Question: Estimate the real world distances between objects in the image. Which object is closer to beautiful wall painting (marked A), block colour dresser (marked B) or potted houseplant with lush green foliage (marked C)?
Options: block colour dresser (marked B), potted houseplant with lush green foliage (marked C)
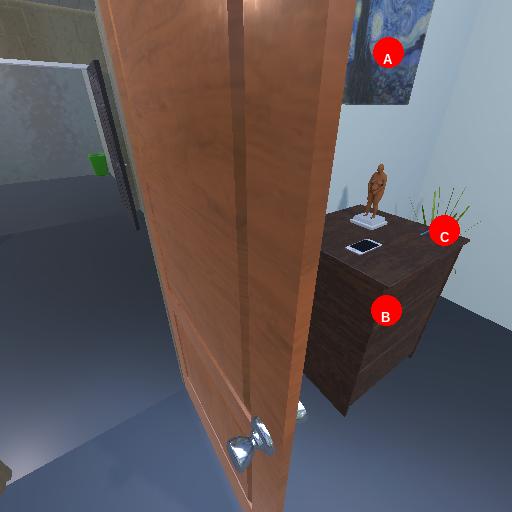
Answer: block colour dresser (marked B)